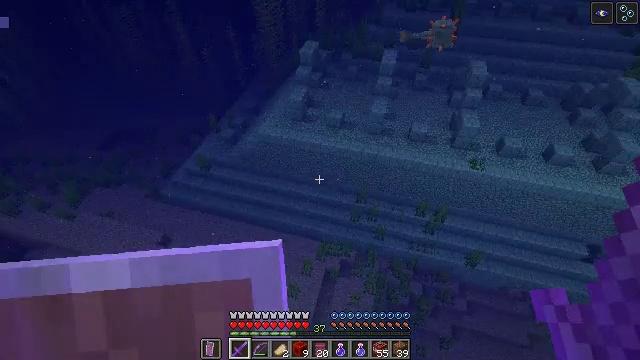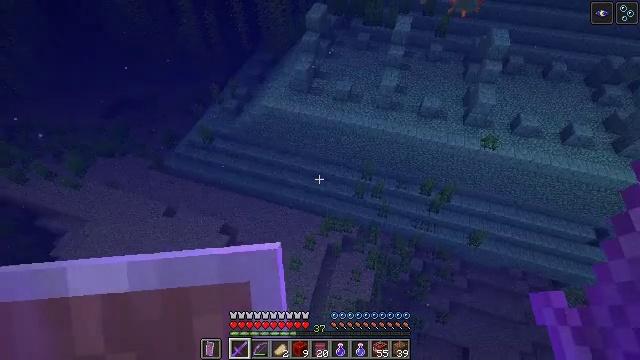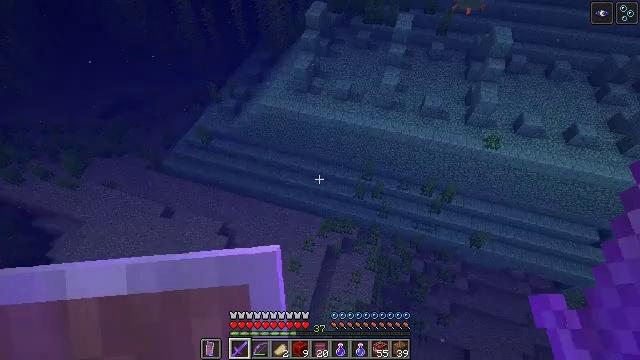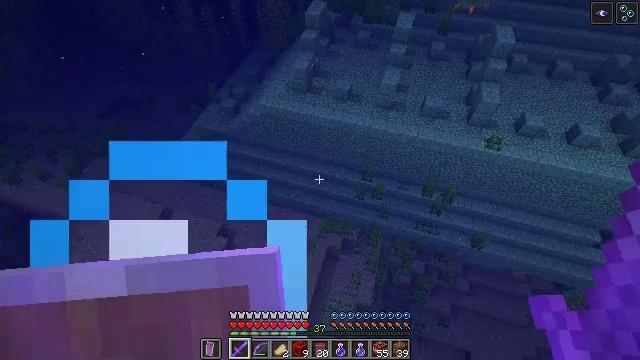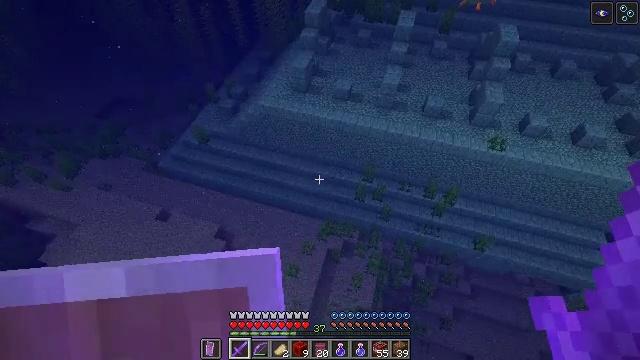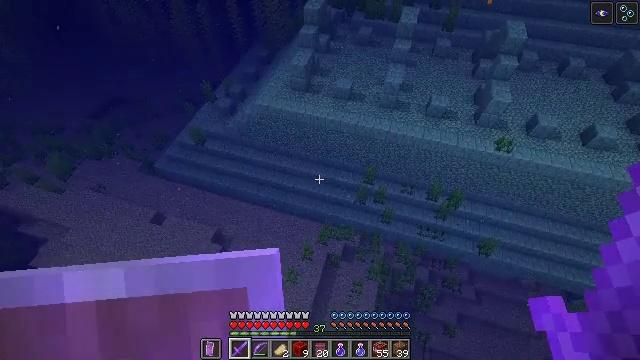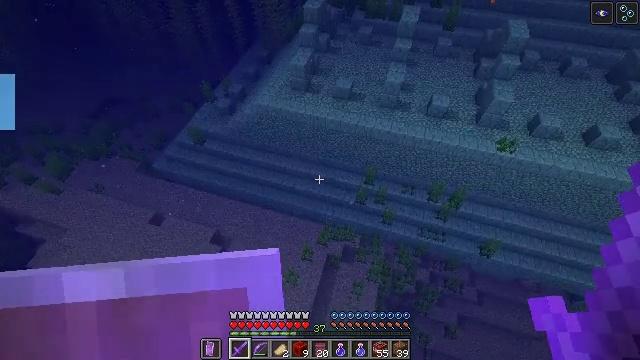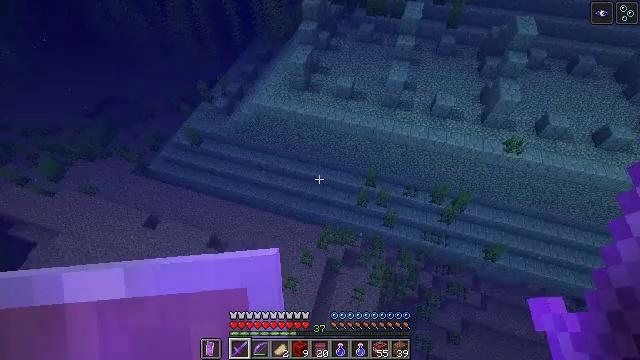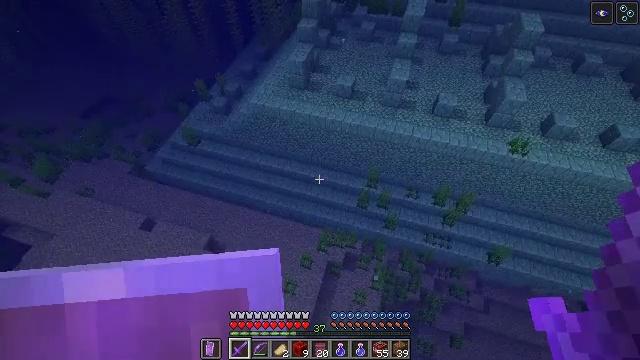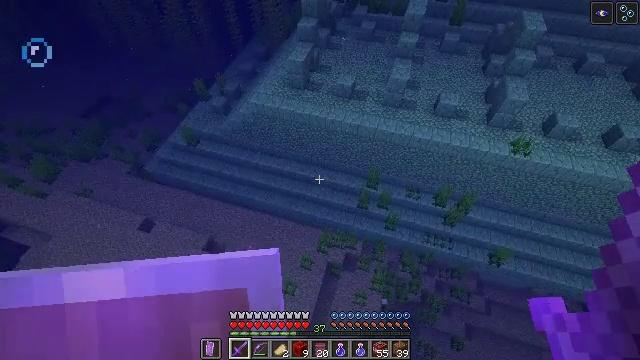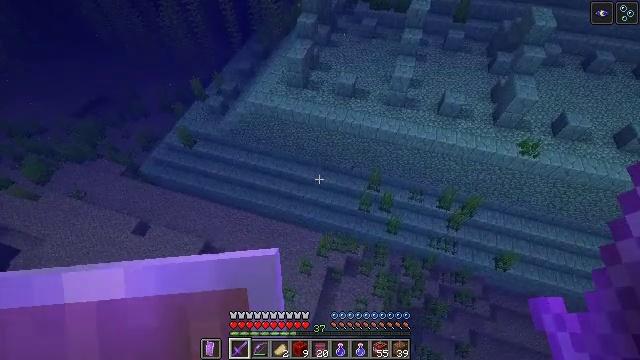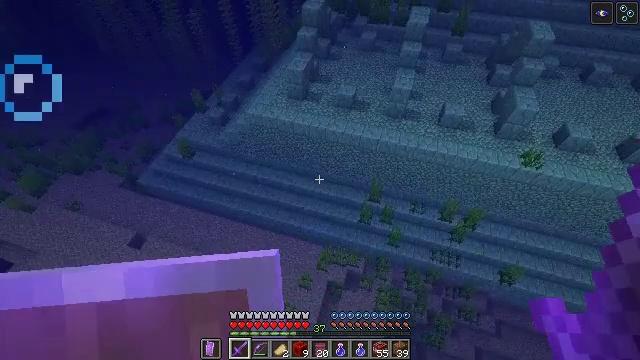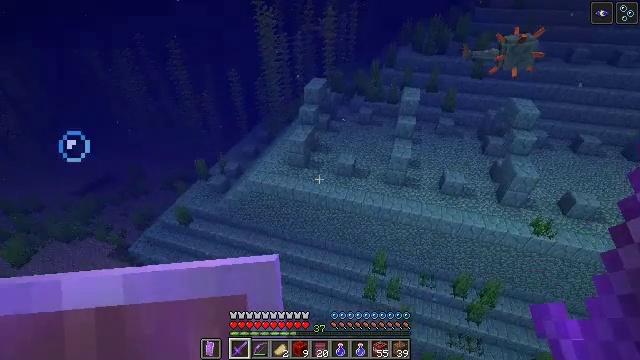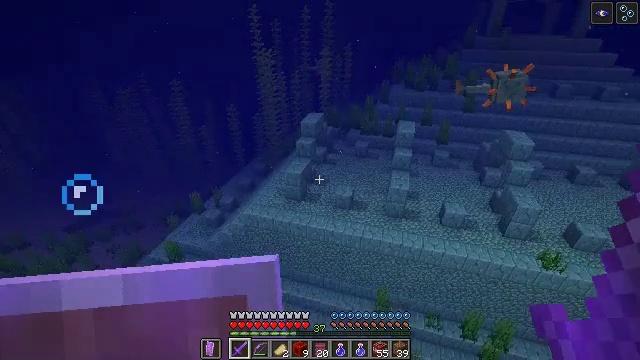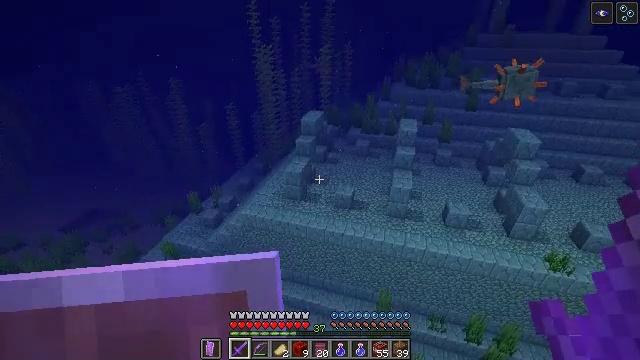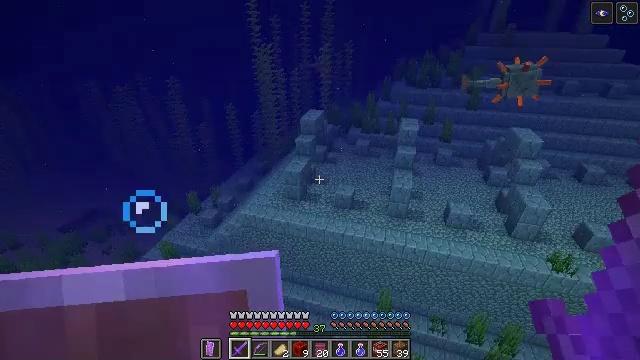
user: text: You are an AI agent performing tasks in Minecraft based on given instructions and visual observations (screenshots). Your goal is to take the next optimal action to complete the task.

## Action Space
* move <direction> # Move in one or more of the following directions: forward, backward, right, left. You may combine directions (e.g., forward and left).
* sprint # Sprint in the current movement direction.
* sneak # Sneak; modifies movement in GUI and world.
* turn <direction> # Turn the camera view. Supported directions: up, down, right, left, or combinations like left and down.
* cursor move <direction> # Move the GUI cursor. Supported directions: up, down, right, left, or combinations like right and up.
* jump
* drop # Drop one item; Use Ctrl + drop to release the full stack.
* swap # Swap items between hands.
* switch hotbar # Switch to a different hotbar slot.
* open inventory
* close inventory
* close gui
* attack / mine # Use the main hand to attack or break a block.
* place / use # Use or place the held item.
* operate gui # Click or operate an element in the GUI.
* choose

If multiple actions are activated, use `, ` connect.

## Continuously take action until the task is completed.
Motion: motion action
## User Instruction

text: Collect the wet sponge after mining.
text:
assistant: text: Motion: move forward, sprint, turn left and down
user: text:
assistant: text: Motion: move forward, sprint
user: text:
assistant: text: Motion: move forward, sprint
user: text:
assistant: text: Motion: move forward, sprint
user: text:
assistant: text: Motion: move forward, sprint
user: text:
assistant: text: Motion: move forward, sprint
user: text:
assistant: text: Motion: move forward, sprint
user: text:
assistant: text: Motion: move forward, sprint
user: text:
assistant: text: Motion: move forward, sprint
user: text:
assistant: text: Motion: move forward, sprint
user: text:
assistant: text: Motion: move forward, sprint, turn up
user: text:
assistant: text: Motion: move forward, sprint, turn up
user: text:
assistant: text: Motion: move forward, sprint, turn up
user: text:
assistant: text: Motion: move forward, sprint
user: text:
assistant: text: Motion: move forward, sprint
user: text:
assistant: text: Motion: move forward, sprint
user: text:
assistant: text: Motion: move forward, sprint
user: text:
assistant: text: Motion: move forward, sprint
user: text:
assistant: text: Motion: move forward, sprint
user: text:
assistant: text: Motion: move forward, sprint, turn up
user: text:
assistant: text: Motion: move forward, sprint
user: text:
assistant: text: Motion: move forward, sprint
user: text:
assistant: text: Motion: move forward, sprint
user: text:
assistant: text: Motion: move forward, sprint, turn left and up, jump
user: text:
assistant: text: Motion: move forward, sprint, turn left and up, jump
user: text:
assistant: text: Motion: move forward, sprint, jump
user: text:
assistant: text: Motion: move forward, sprint, jump
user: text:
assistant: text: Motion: move forward, sprint, jump
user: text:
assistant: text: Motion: move forward, sprint, jump
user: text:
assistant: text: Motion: move forward, sprint